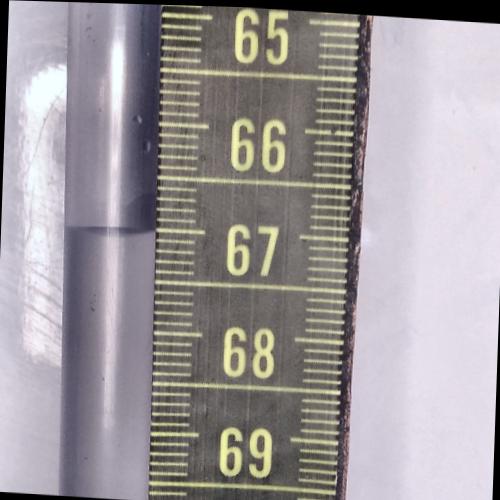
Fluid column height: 67.0 cm